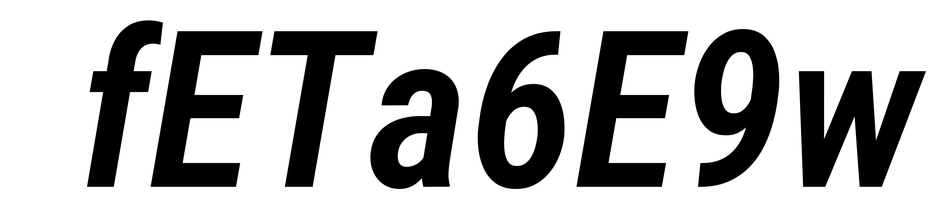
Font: Roboto-Italic_Condensed_SemiBold_Italic